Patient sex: F
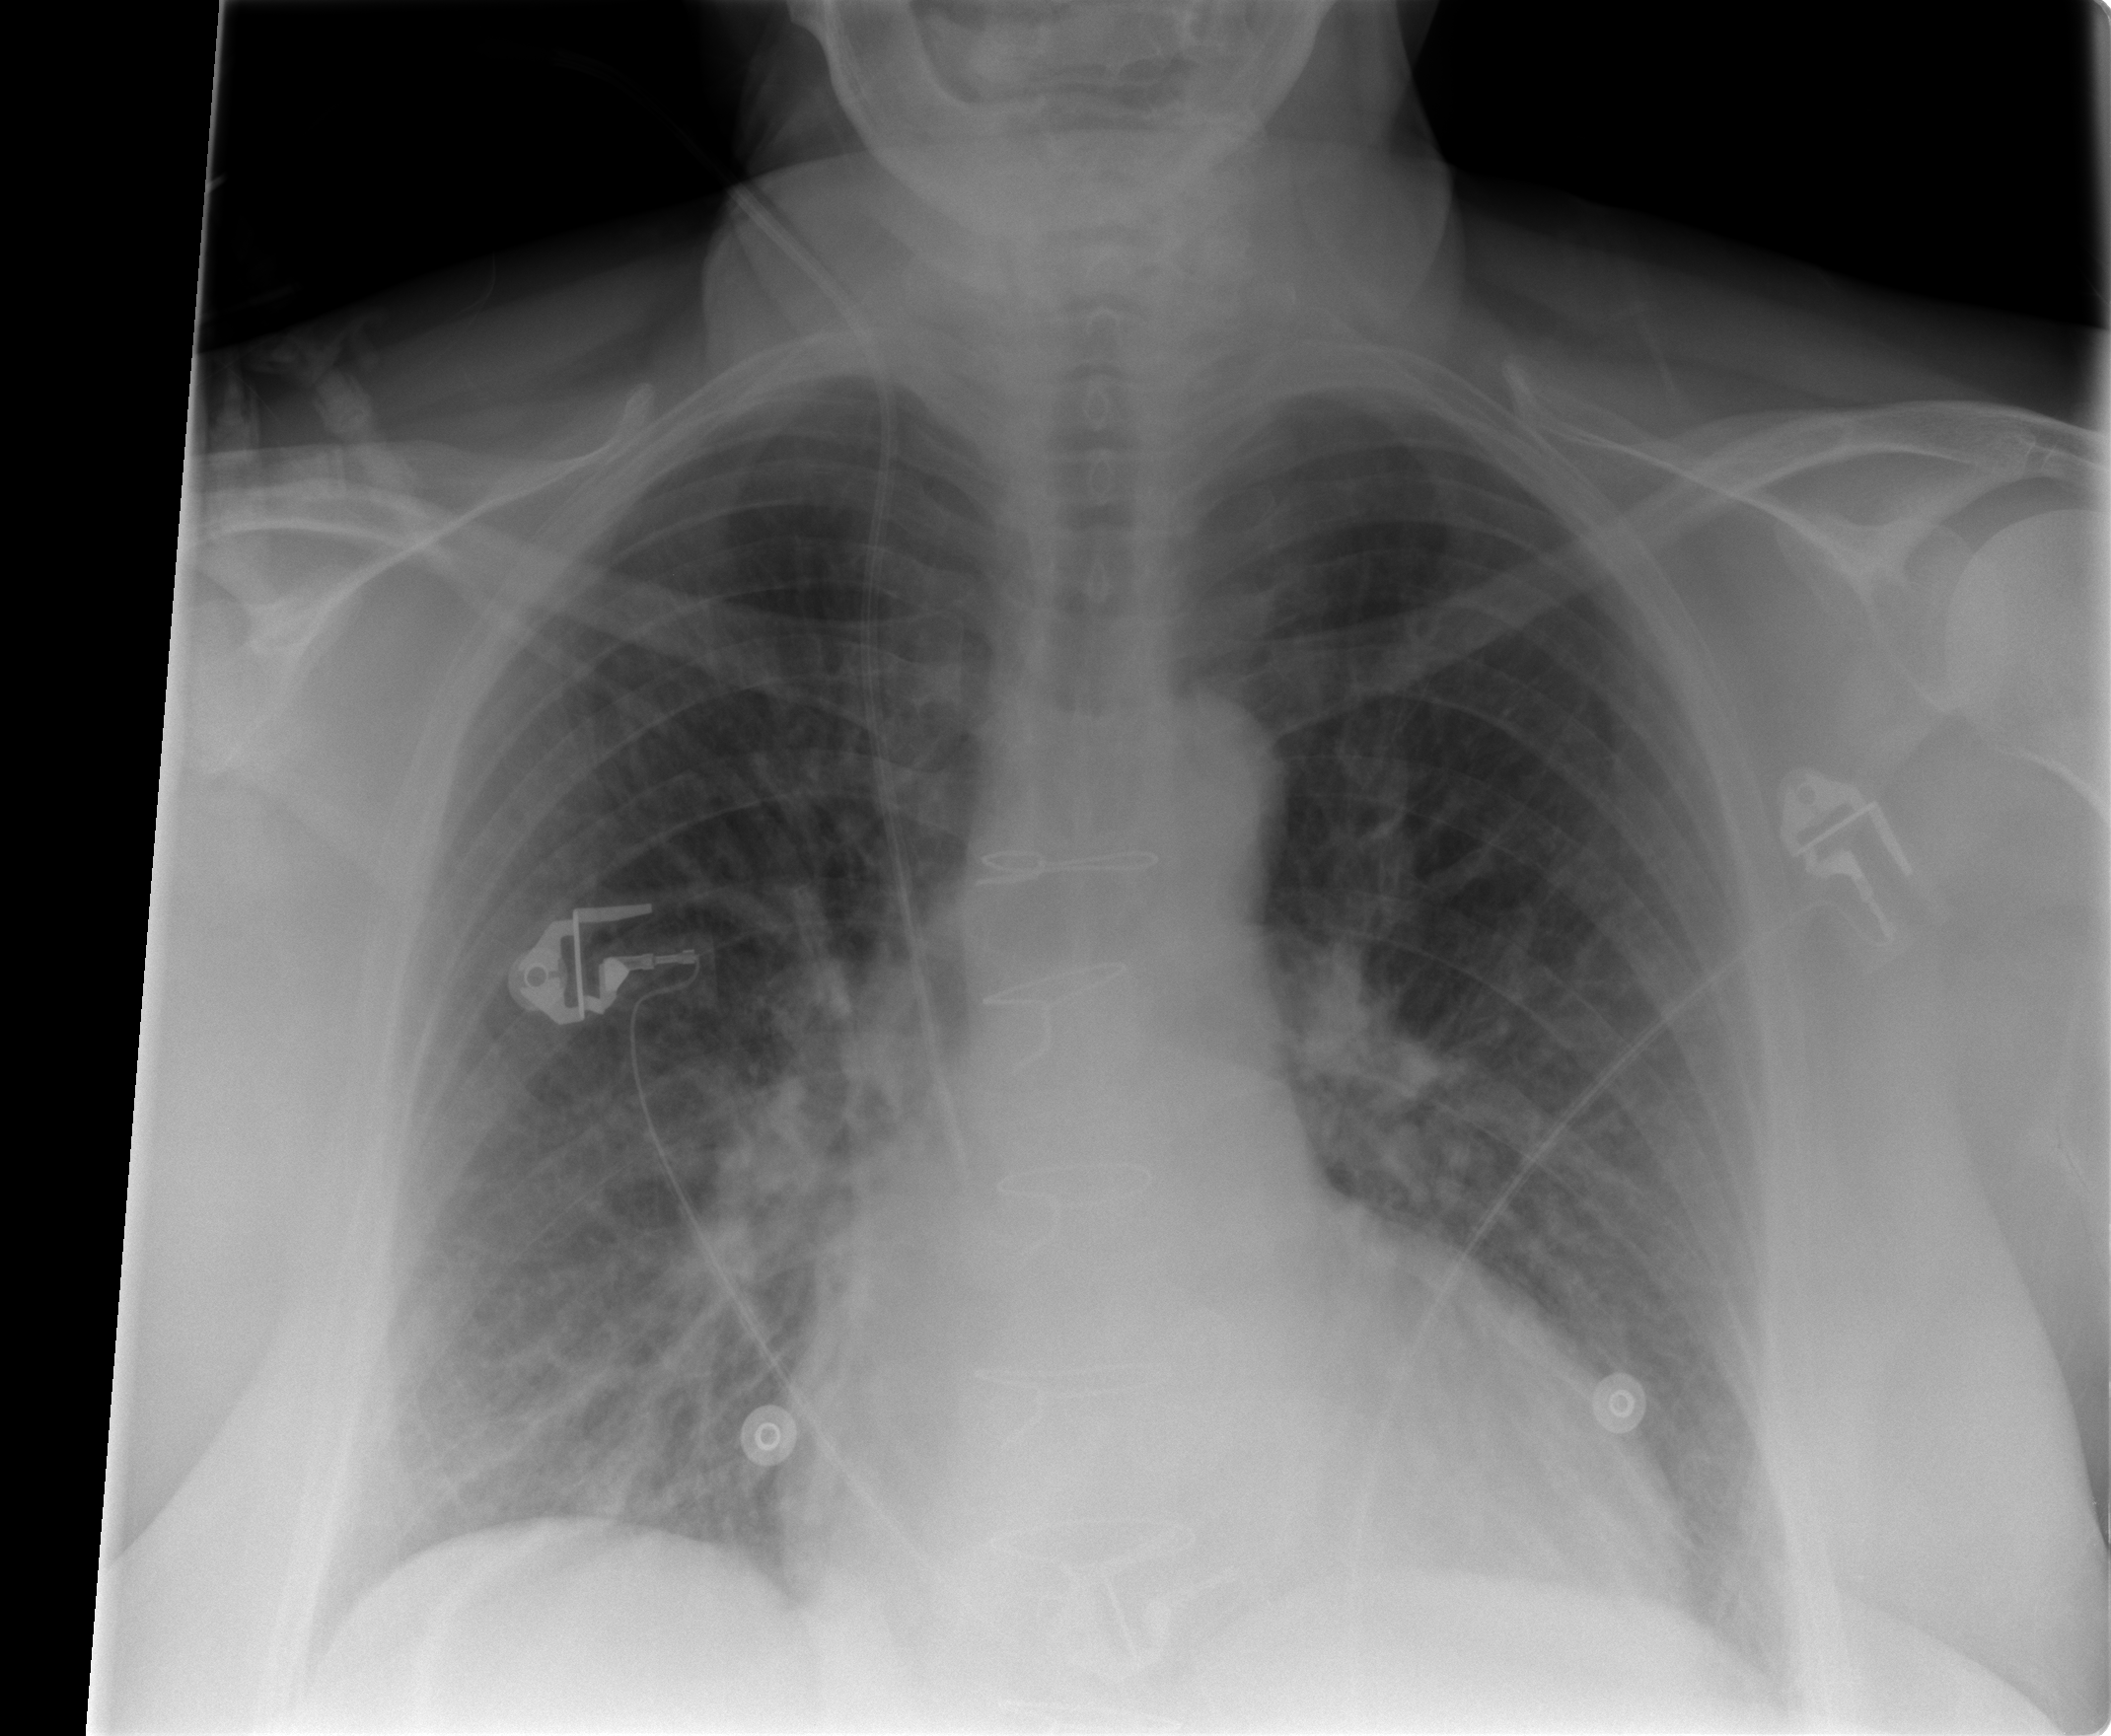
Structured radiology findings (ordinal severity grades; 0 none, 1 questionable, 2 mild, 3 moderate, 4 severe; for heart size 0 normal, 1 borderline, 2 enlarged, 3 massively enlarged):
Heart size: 2
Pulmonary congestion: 3
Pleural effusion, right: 0
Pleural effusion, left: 0
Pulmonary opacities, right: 0
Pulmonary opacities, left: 0
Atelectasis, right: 0
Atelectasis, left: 0